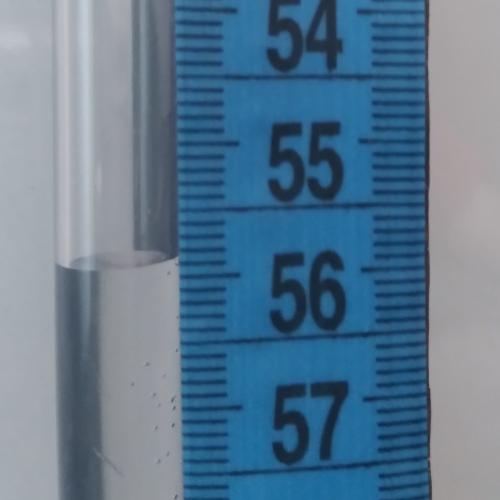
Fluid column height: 55.9 cm